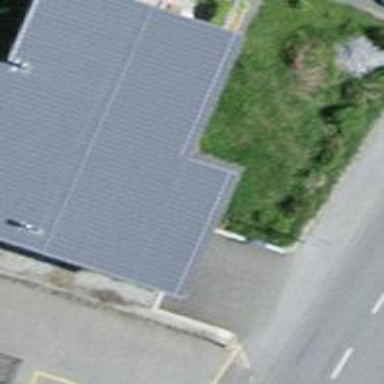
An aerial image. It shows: Convenience shop.